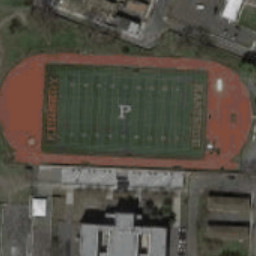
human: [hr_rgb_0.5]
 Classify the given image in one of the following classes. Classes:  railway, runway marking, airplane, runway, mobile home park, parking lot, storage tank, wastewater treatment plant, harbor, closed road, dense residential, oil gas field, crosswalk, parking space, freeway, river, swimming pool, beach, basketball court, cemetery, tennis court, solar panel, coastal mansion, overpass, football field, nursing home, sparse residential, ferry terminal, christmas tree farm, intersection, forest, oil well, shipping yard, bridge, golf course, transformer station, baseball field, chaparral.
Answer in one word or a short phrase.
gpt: football field